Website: walmart
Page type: address-validator
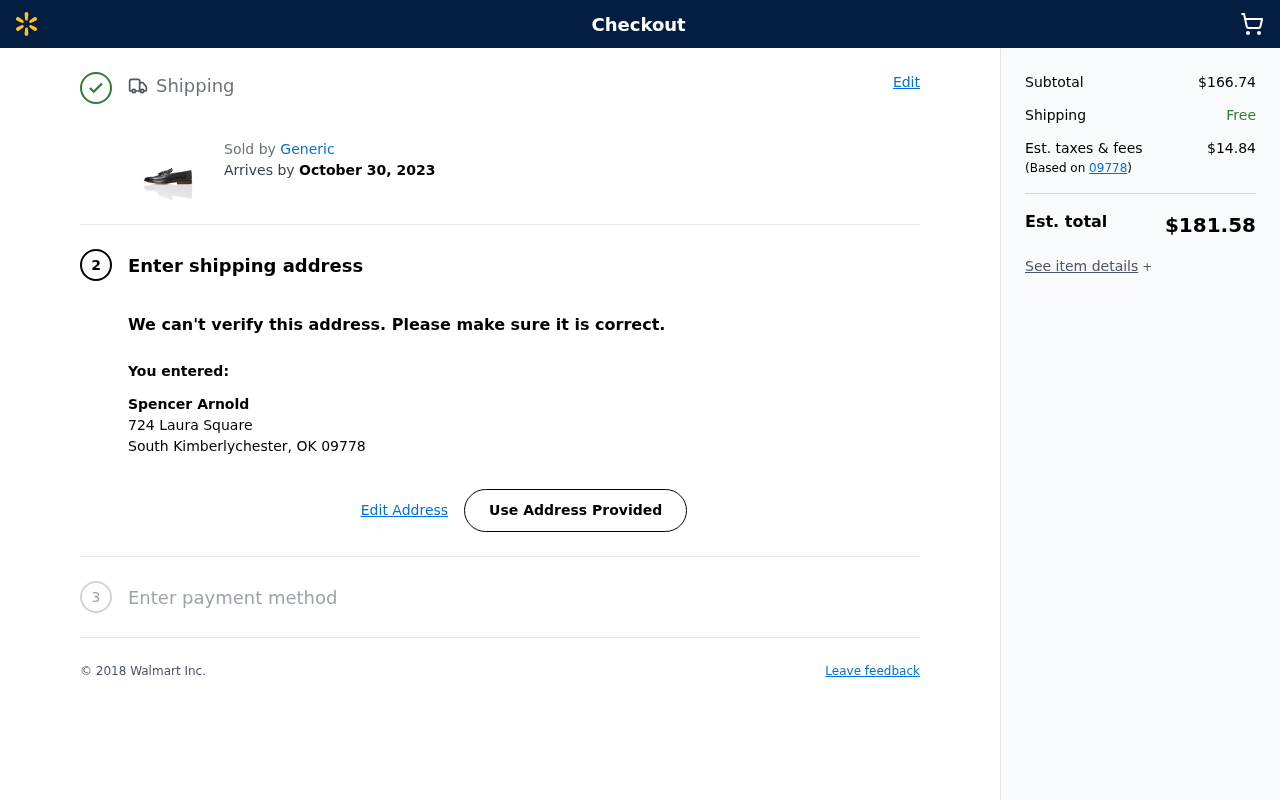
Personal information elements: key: PII_CITY_STATE_ZIP
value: South Kimberlychester, OK 09778
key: PII_FULLNAME
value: Spencer Arnold
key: PII_POSTCODE
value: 09778
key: PII_STREET
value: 724 Laura Square
Product elements: key: PRODUCT1_BRAND
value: Generic
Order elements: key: ORDER_DELIVERY_DATE
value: October 30, 2023
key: ORDER_SUBTOTAL
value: $166.74
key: ORDER_SHIPPING_COST
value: Free
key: ORDER_TAX
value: $14.84
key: ORDER_TOTAL
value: $181.58